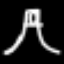
Label: The Eiffel Tower